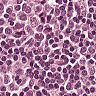
Metastatic tissue present: no